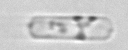
Label: Dactyliosolen_fragilissimus